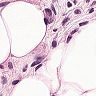
Metastatic tissue present: yes